Field crop: maize
Growth stage: 2
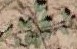
Species: convolvulus